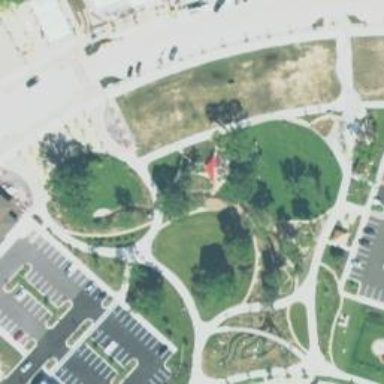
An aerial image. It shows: Bandstand in leisure area.